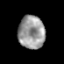
Tissue: prostate
Cell type: T cells
Senescence score: 0.3614
Nuclear area (px): 863
Mean DAPI intensity: 152.642